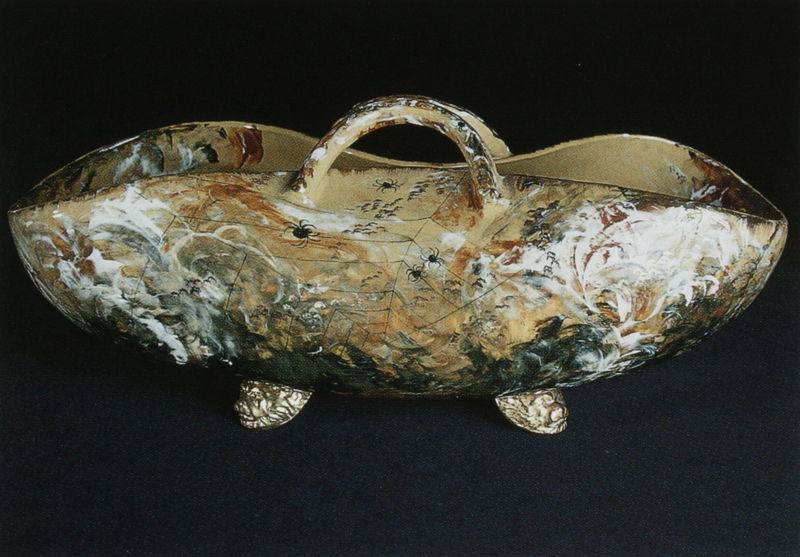
Titel: Rookwood Pottery Korb
Künstler: Maria Longworth Nichols Storer
Standort: Cincinnati (Ohio)
Institution: Cincinnati Art Museum
Schlagwörter: blau, fuß, weiß, grün, ocker, blume, braun, bunt, geschwungen, glas, hintergrund, orange, schwarz, rot, tier, tiere, beige, muster, ornament, alt, schale, silber, teller, tragen, gold, innen, pflanzen, henkel, keramik, ranken, stilleben, ton, vase, schwung, füße, zwei, netze, trage, risse, farbe, linien, rand, jugendstil, glanz, marron, floral, korb, metall, marmoriert, striche, bemalt, foto, fotografie, griff, gefäß, antike, porzellan, orient, orientalisch, form, asien, noir, gebogen, asiatisch, tasche, löwenkopf, wellig, china, griffe, öffnung, handtasche, obstschale, löwen, bizarr, aussen, löwe, konvex, käfer, schlieren, meissen, bemalung, ornamentik, kunsthandwerk, hänkel, gehämmert, glasur, netz, behälter, pflanzenornamentik, getrieben, spinnen, bleu, getöpfert, riss, boutons, chemise, länglich, panier, spinne, löwenfuß, löwenfüße, craquelé, spinnennetz, löwenköpfe, beien, spinnentier, canotier, löwenkopffüße, préhistorique, soinnennetz, spinnentiere, ttier